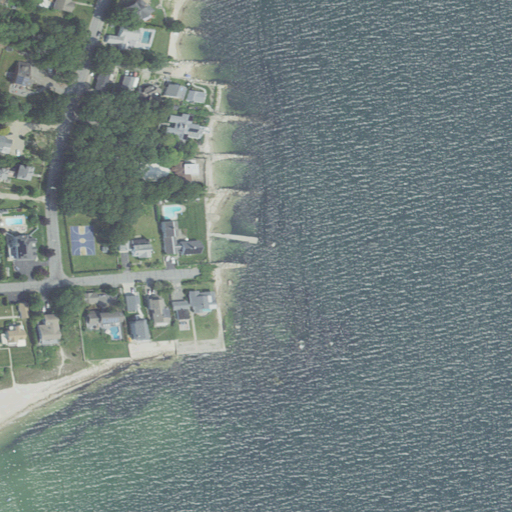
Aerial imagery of cape in Massachusetts named Moshers Point containing open water, medium intensity development, high intensity development, low intensity development, and open development